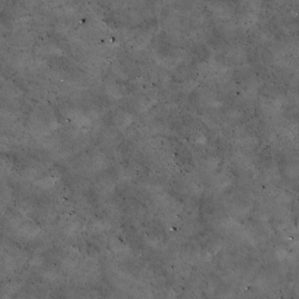
Label: non_frost